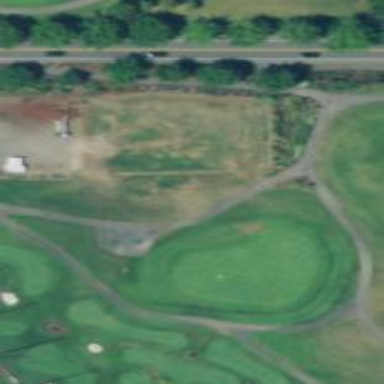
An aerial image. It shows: Grassy golf fairway.